Question: I have been trying to get my navigation menu to fill in the page but I haven't succeeded:

I want the green menu section to fill the page down to the footer.
Here is my html:
'''
<div id="navigation">
<asp:HyperLink ID="HyperLink1" runat="server" NavigateUrl="~/Default.aspx">Home</asp:HyperLink>
<br />
<br />
<asp:HyperLink ID="HyperLink2" runat="server" NavigateUrl="~/Contact.aspx">Contact Admin</asp:HyperLink>
<br />
<br />
<asp:HyperLink ID="HyperLink3" runat="server" NavigateUrl="~/About.aspx">About</asp:HyperLink>
<br />
<br />
<asp:HyperLink ID="HyperLink4" runat="server" NavigateUrl="~/JobDescriptionForm.aspx">Job Questionnaire</asp:HyperLink>
<br />
<br />
<div class="additionalTools">
<asp:ContentPlaceHolder ID="LeftNavCont" runat="server">
</asp:ContentPlaceHolder>
</div>
</div>
<div id="mainContent">
<asp:ContentPlaceHolder ID="ContentPlaceHolder1" runat="server">
</asp:ContentPlaceHolder>
</div>
<div id="footer">
<asp:Label ID="lblFooter" runat="server"></asp:Label>
</div>
</form>
'''
and css:
'''
#header {
background-color: white;
padding: 5px;
}
#navigation {
background-color: #009900;
width: 20%;
font-family: Arial, Helvetica, sans-serif;
color: #FFFFFF;
float: left;
padding: 10px;
}
#mainContent {
width: 70%;
float: left;
padding: 10px;
}
#footer {
background-color: white;
color: black;
clear: both;
text-align: center;
padding: 5px;
}
'''
I tried making the whole page 100% heights and then also the navigation div but it didn't work. manually making the height longer with px (800px) but it makes it not dynamic. How do I accomplish what I want? Thanks!
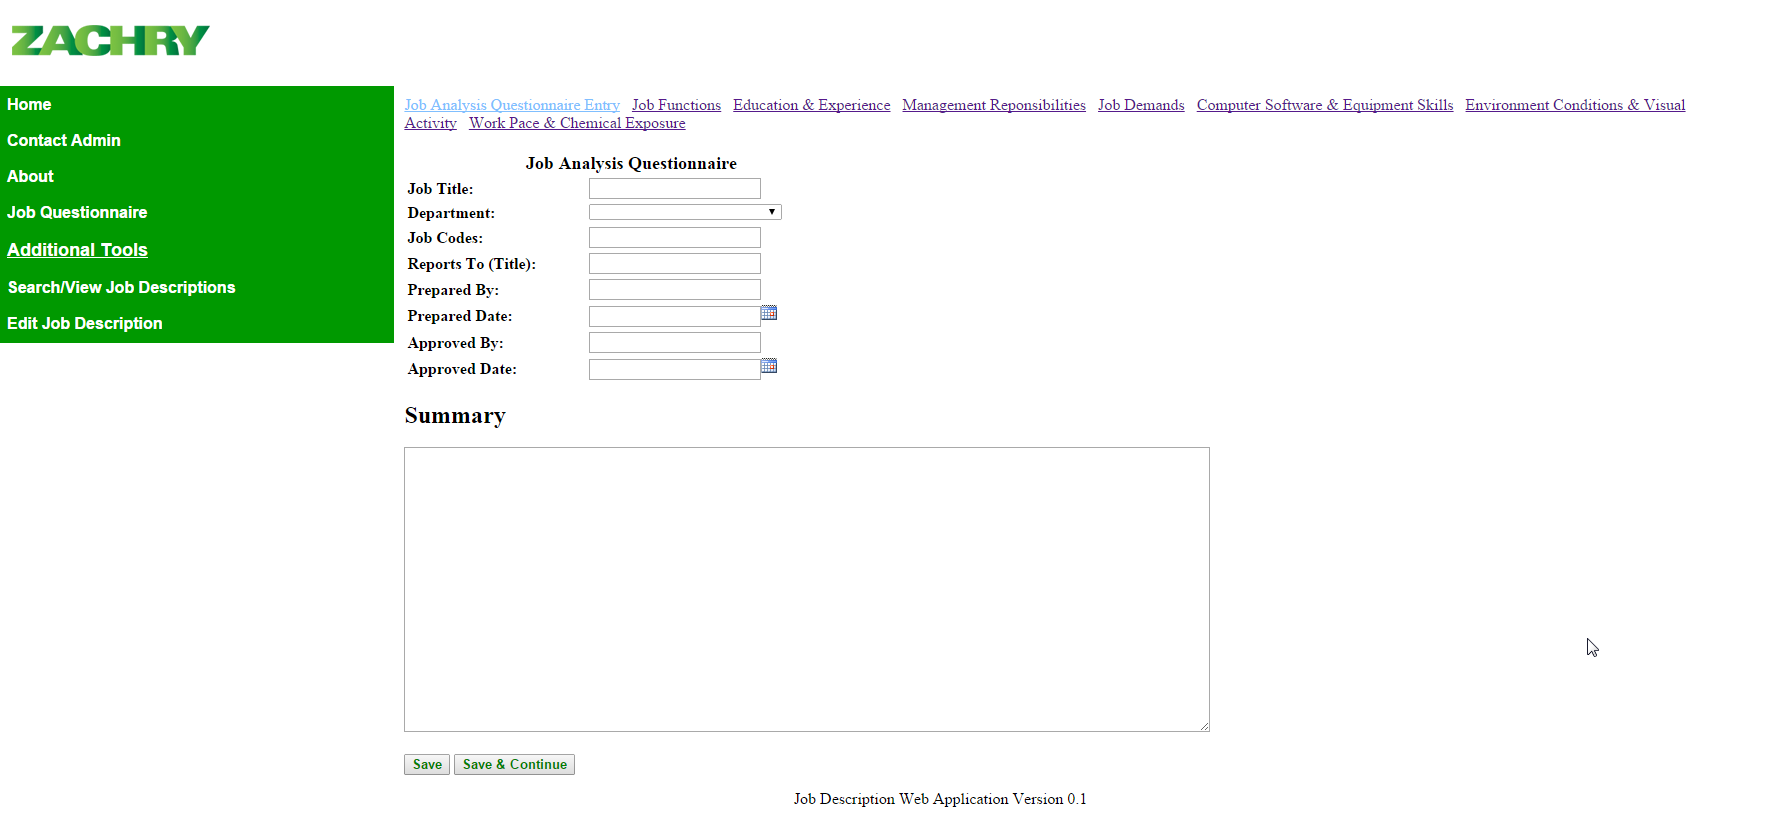
Answer: Try this:
'''
html, body {
height: 100%;
}
#navigation {
height:auto;
min-height:100%;
}
'''